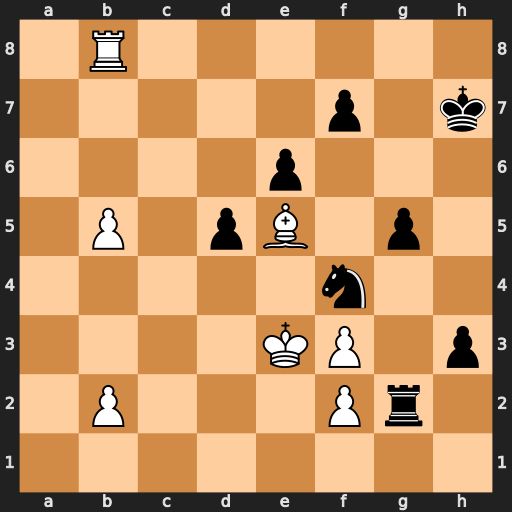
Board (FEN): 1R6/5p1k/4p3/1P1pB1p1/5n2/4KP1p/1P3Pr1/8
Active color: w
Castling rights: -
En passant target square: -
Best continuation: Rh8+ Kg6 b6